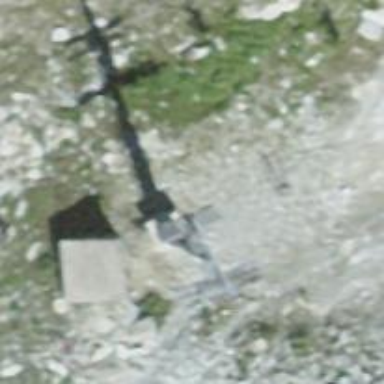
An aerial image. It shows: Pylon for aerialway.